Question: I've got this table:

I want to choose the last two entries (the two with the largest id's) no matter what,
and also the 4 entries that have the most 'power' both queries joined together.
So in this example I would only have 4 results, id 9 & 8, 3 & 4.
I tried:
'''
$query = "SELECT * FROM table
ORDER BY power DESC LIMIT 4
INNER JOIN SELECT * FROM table
ORDER BY id DESC LIMIT 2 ";
'''
I'm getting the "Invalid query" error. What is wrong here?
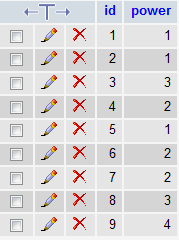
Answer: '''
( SELECT * FROM table ORDER BY power DESC LIMIT 4 )
UNION
( SELECT * FROM table ORDER BY id DESC LIMIT 2 )
'''